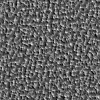
Atmospheric dust classification: not_dusty